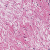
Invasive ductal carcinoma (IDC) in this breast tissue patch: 0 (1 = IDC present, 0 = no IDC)